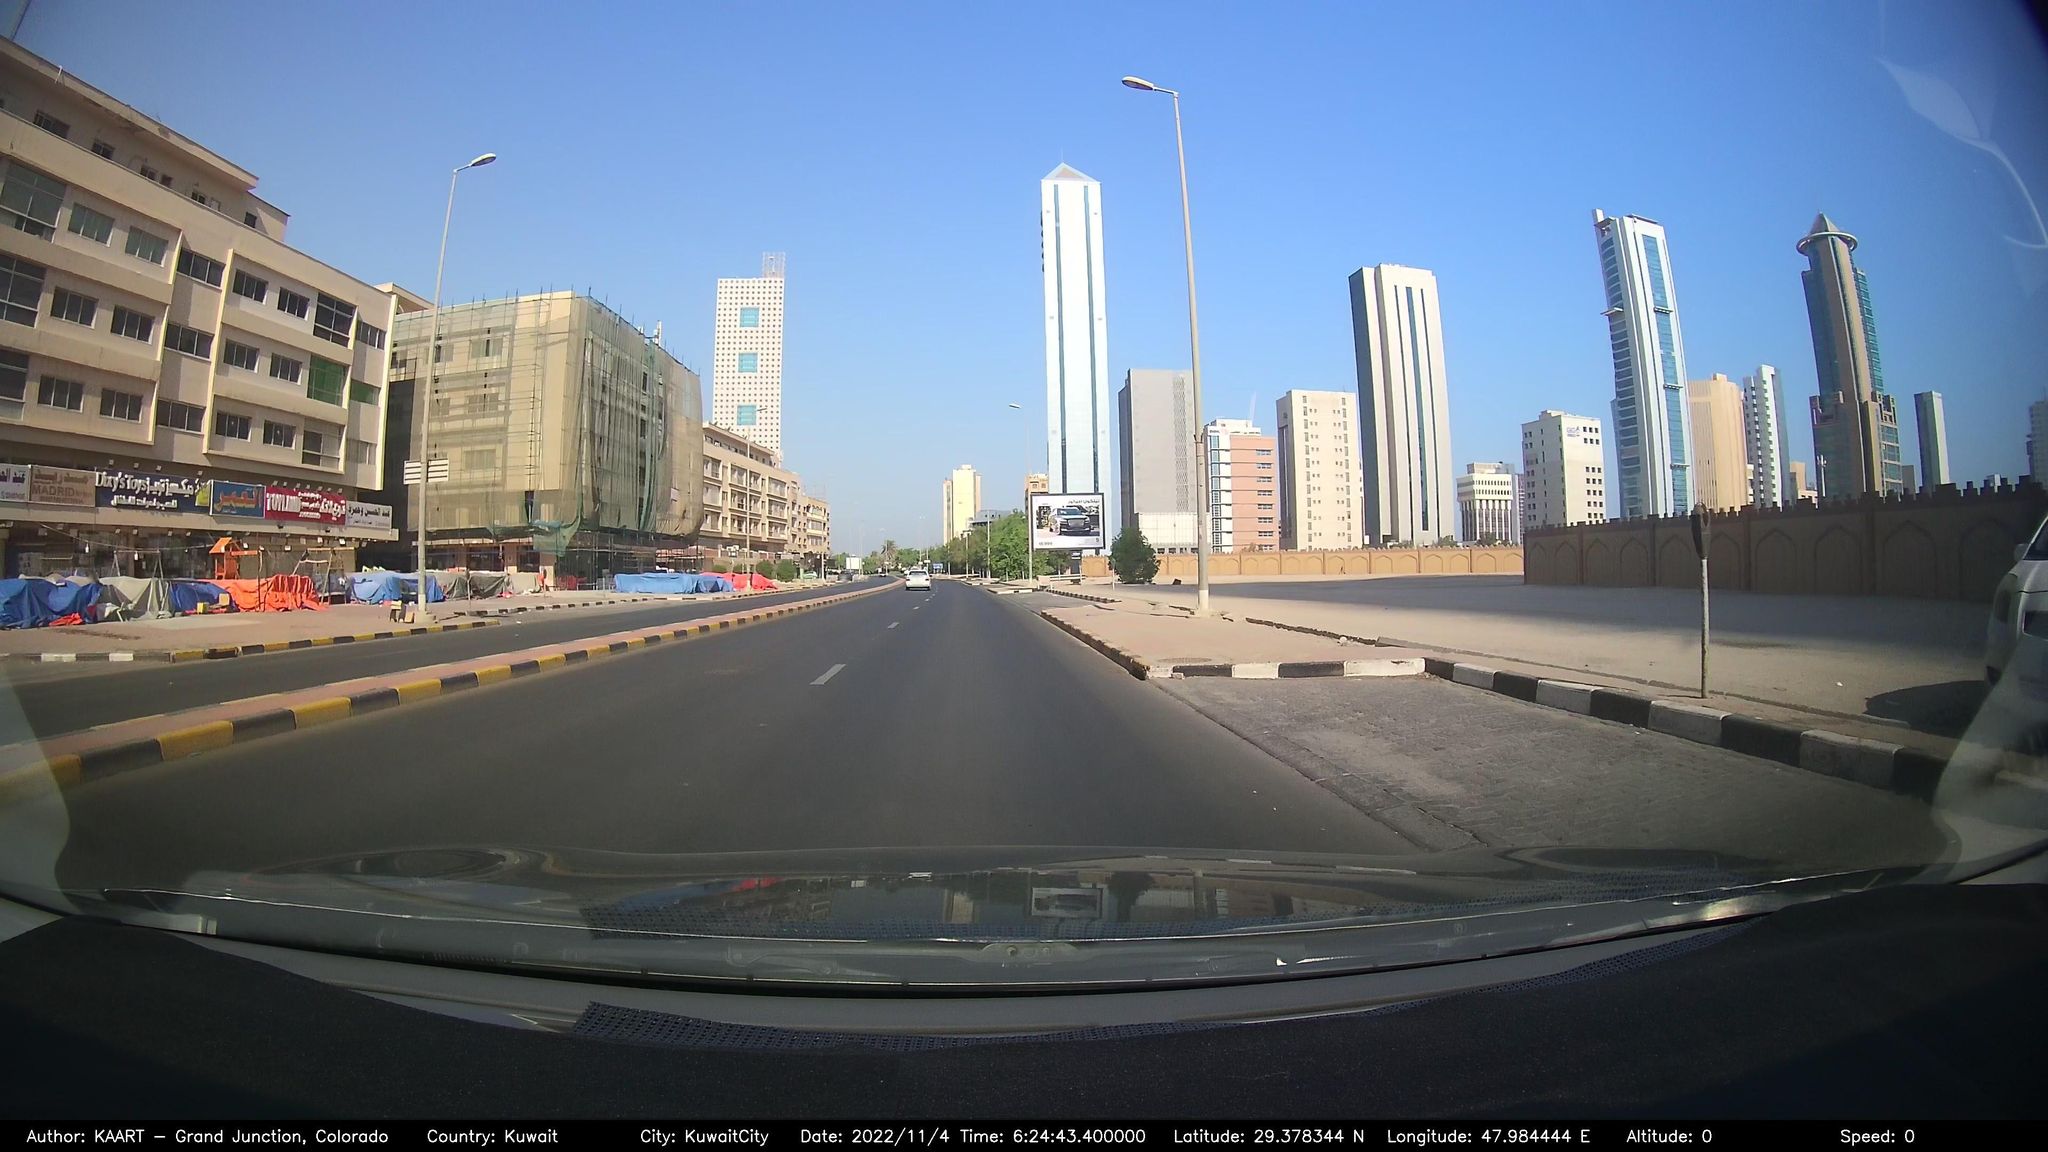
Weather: clear
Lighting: day
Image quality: good
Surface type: driving surface
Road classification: service, footway
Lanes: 2
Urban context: urban centre
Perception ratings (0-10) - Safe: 4.4, Lively: 6.03, Beautiful: 1.03, Boring: 2.77, Depressing: 4.94, Wealthy: 6.21